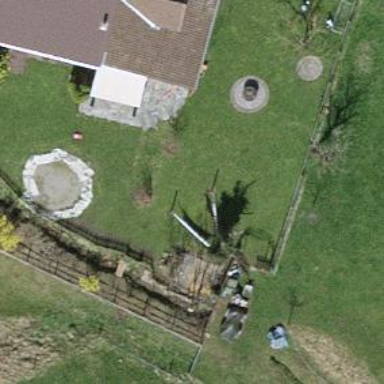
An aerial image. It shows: Deciduous tree in garden.